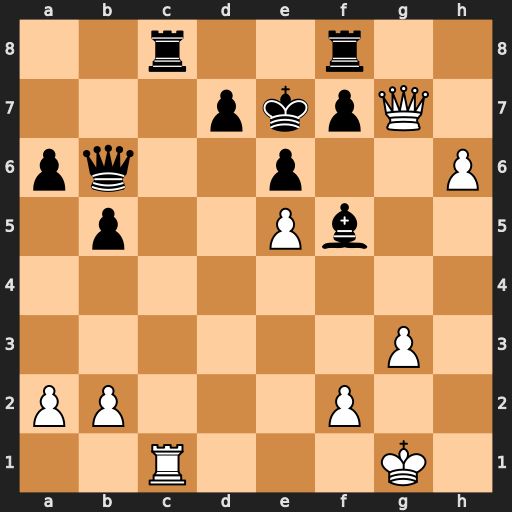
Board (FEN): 2r2r2/3pkpQ1/pq2p2P/1p2Pb2/8/6P1/PP3P2/2R3K1
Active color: w
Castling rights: -
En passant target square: -
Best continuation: Qf6+ Ke8 Rxc8+ Qd8 Rxd8#